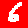
Digit: 6